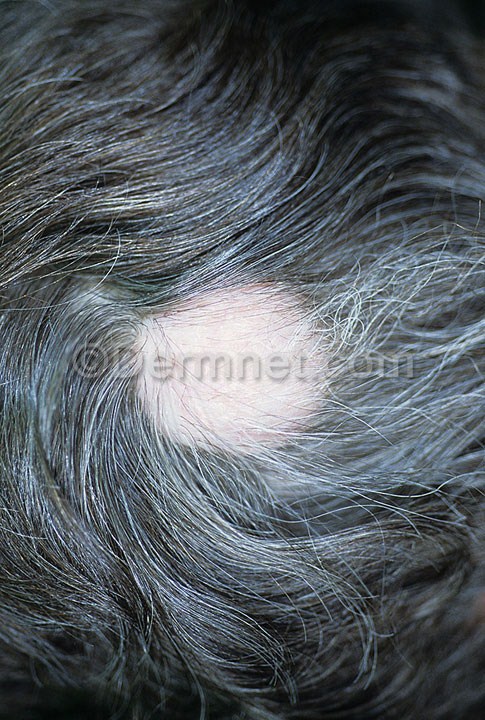
Disease: Nail Fungus and other Nail Disease